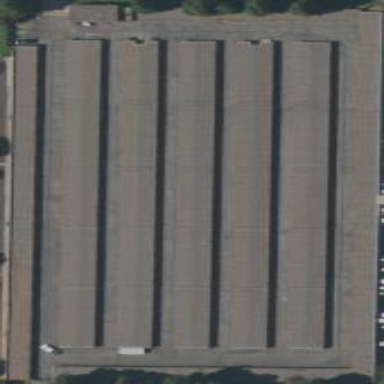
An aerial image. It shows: Storage rental shop.